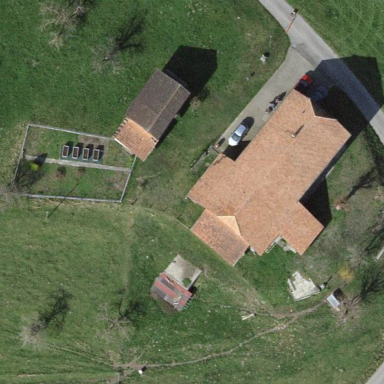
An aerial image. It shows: Farmyard area.